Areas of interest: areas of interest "Jiuben Creative Park"
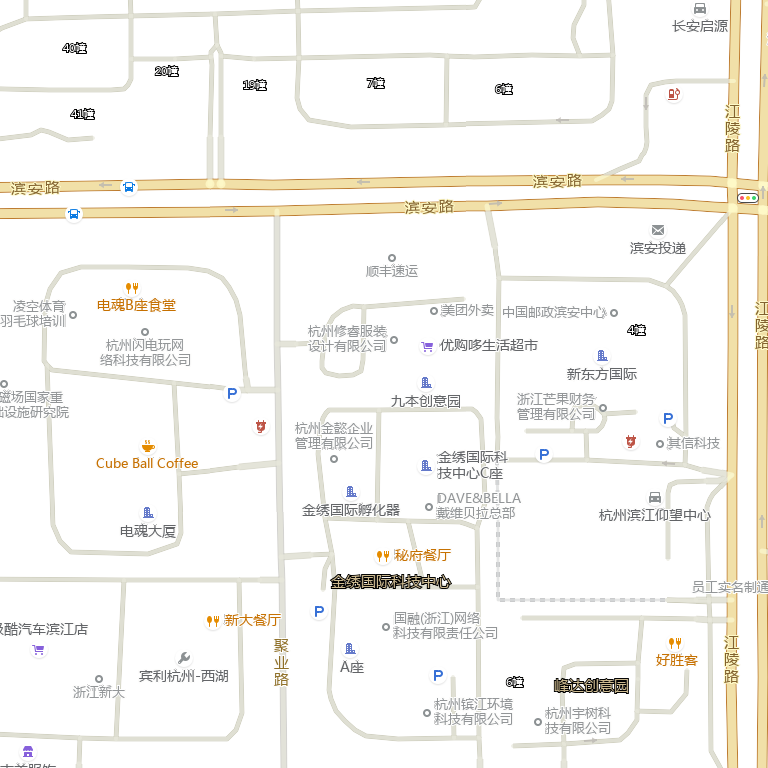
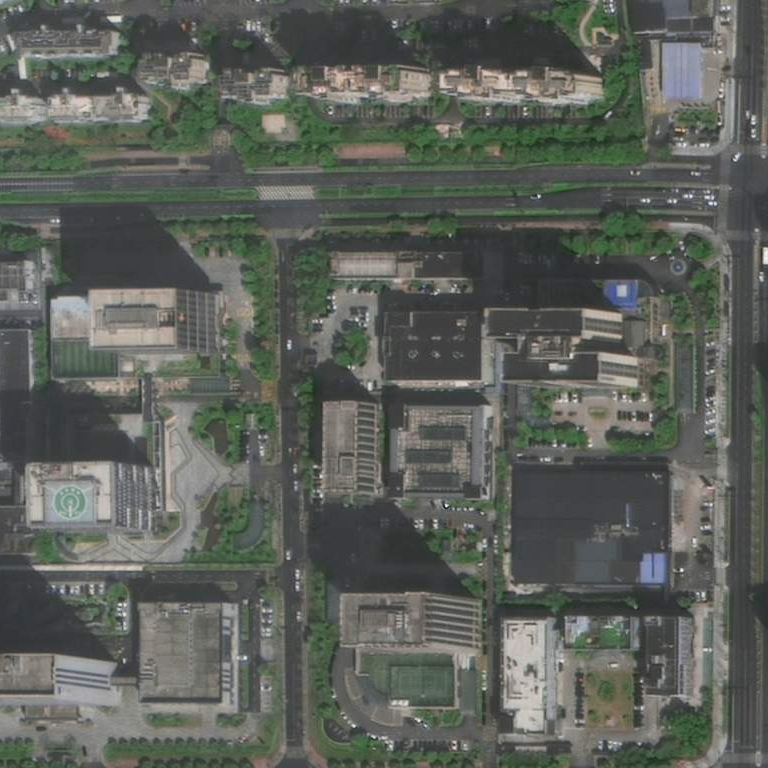